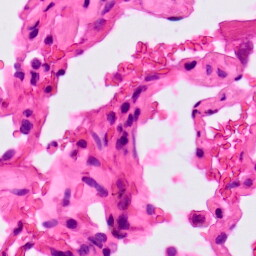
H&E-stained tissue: Lung